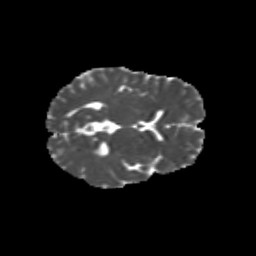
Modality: MD
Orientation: axial
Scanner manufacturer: siemens
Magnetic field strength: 3 T
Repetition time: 9.2 s
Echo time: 0.084 s